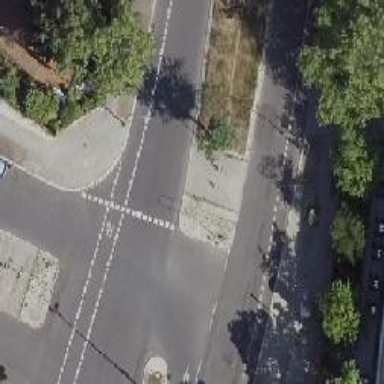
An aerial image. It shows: Unmarked road crossing.